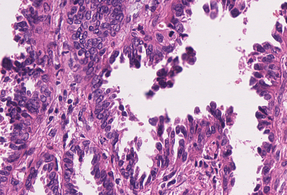
Tumor epithelial tissue: yes
Tumor-associated stroma tissue: yes
Normal tissue: no